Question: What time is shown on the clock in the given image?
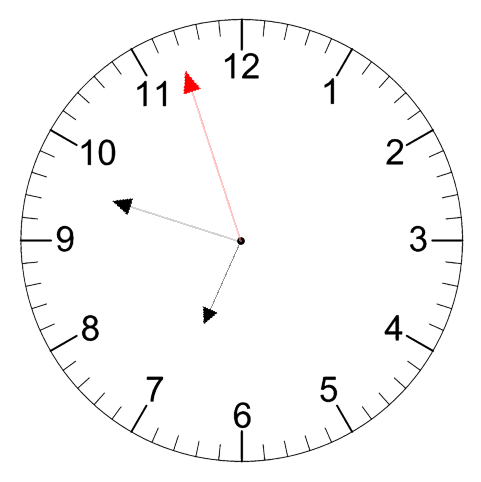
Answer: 06:47:57